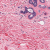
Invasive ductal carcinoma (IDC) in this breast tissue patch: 0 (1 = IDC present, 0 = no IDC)